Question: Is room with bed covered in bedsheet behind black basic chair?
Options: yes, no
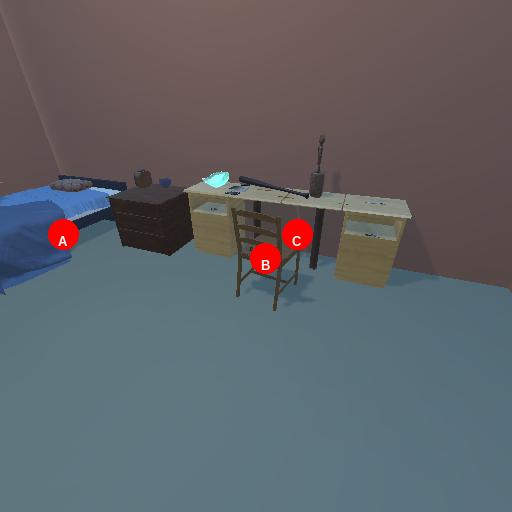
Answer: yes